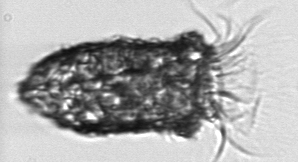
Label: Tintinnopsis